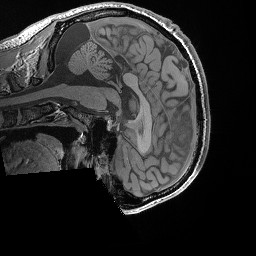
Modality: T1w
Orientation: sagittal
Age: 26
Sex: male
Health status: healthy
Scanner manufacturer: siemens
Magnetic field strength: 3 T
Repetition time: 0.02 s
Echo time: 0.00492 s